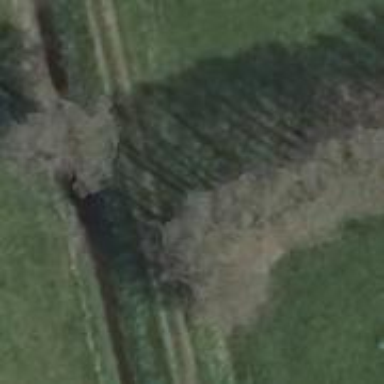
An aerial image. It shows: Row of deciduous broadleaved trees.